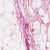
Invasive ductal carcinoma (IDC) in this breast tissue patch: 0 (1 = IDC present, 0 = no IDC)